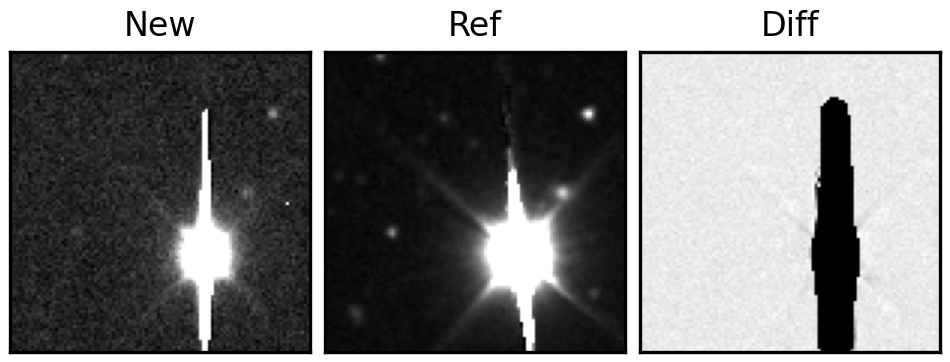
Label: bogus